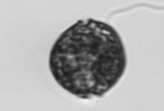
Label: Alexandrium_catenella